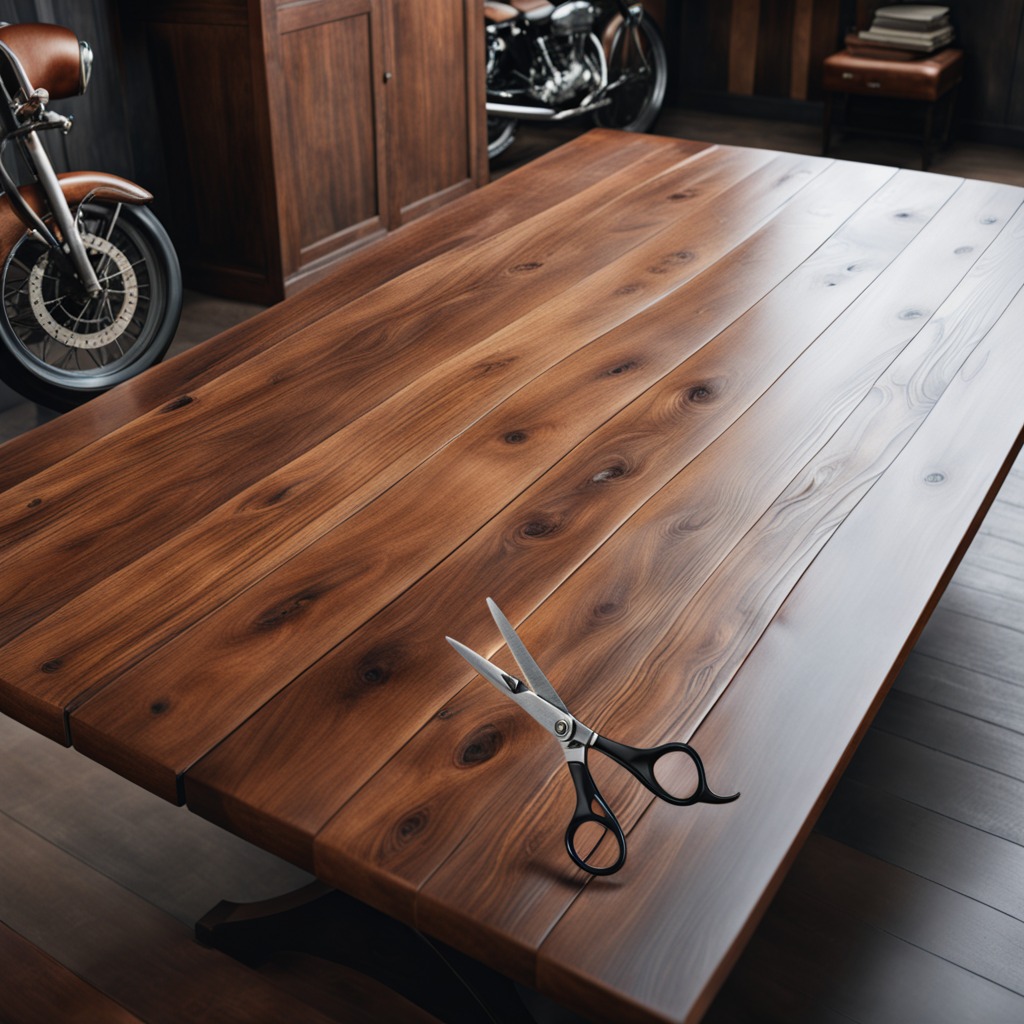
A scissor lying on an oil-spilled wooden table in a vintage motorcycle garage.